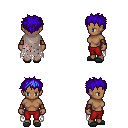
a pixel art fantasy rpg character, female body template, human, dark skin, gray tattered cape, red pants, blue bedhead hairstyle, cloth bracers, gray slippers, four views (front, back, left, right), 2x2 character sprite sheet, small pixel art, hard edges, no anti-aliasing